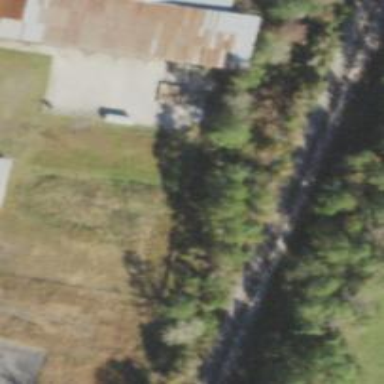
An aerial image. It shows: Abandoned spur railway.